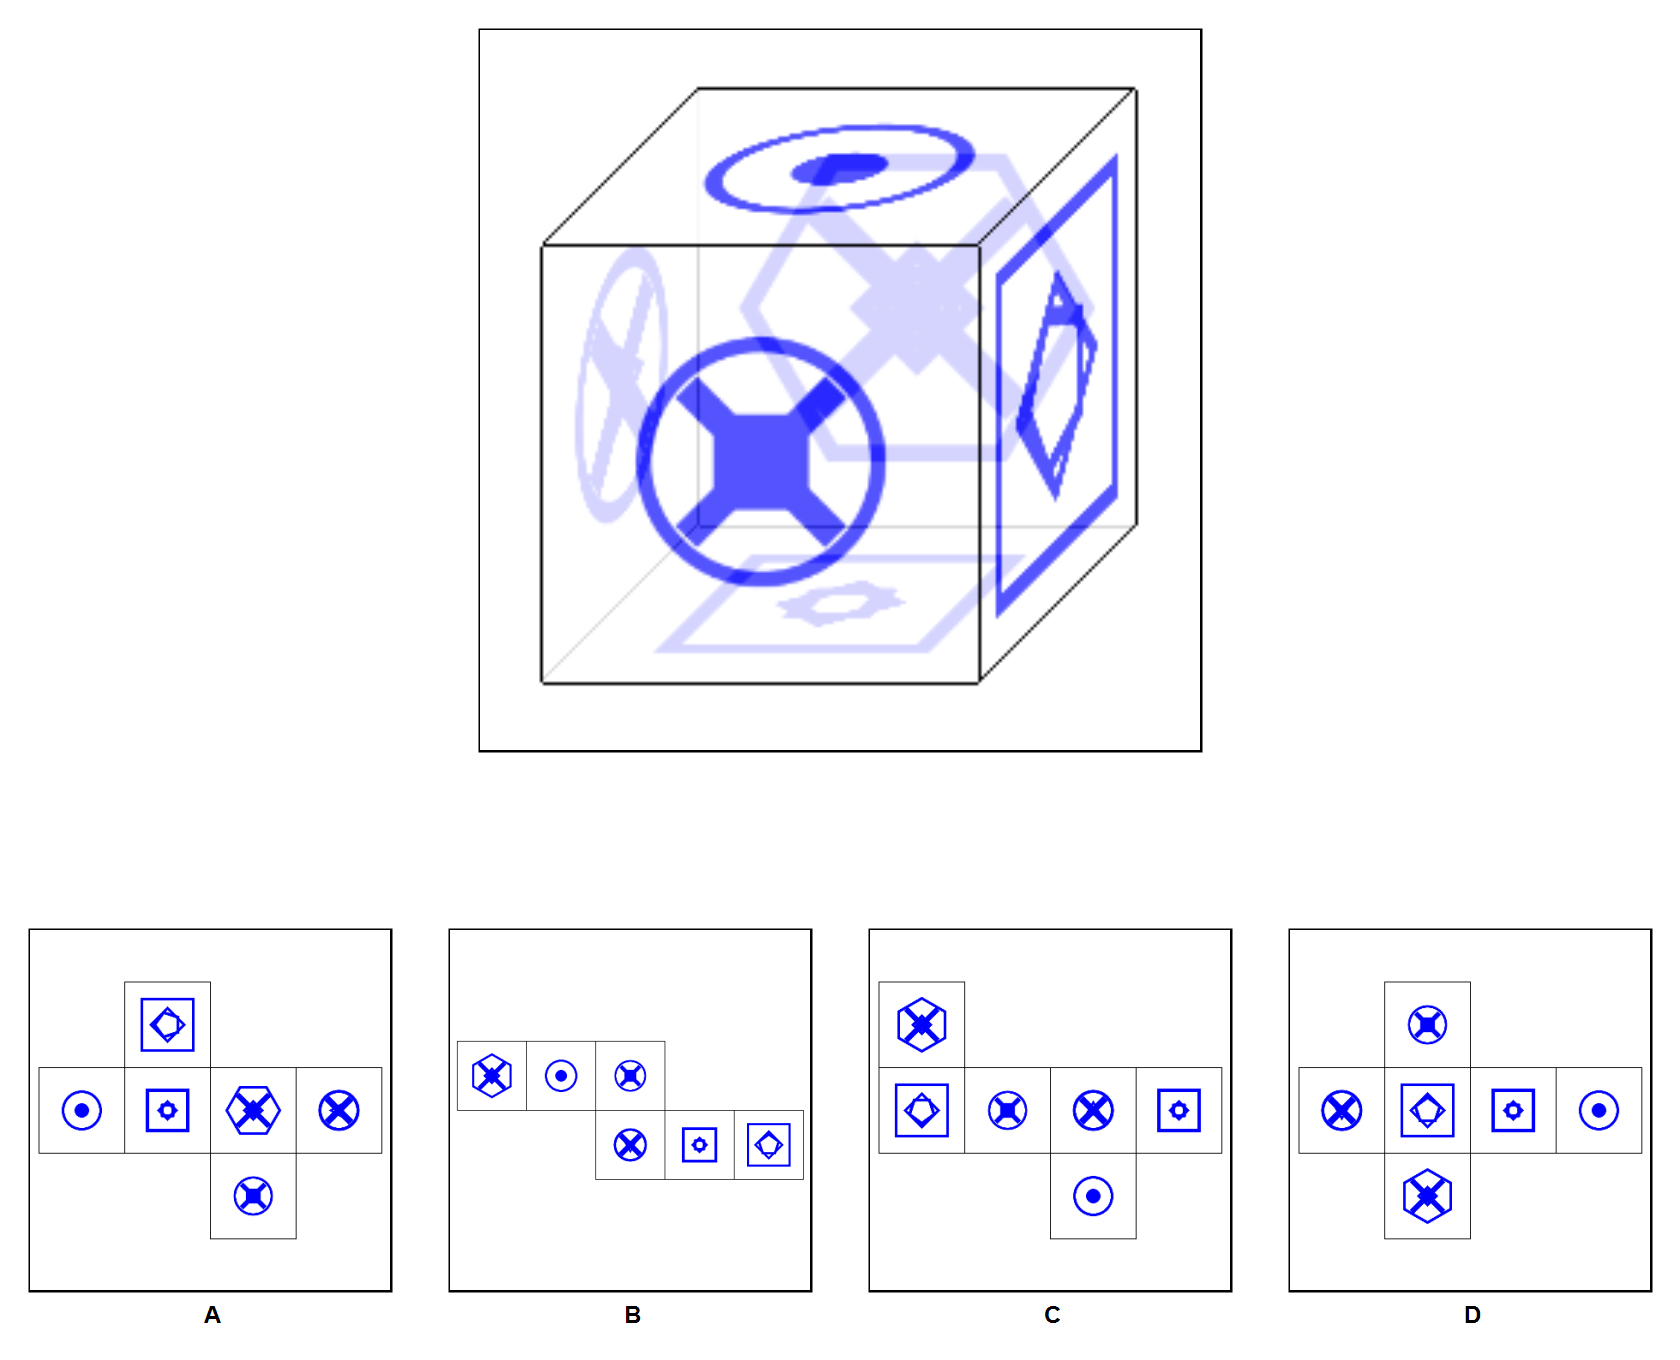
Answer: B